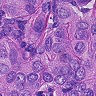
Metastatic tissue present: yes